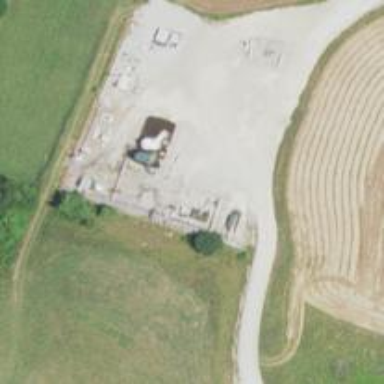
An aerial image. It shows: Storage tank that is man-made.